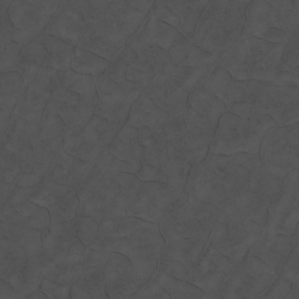
Label: non_frost